Field crop: maize
Growth stage: 1
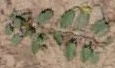
Species: convolvulus